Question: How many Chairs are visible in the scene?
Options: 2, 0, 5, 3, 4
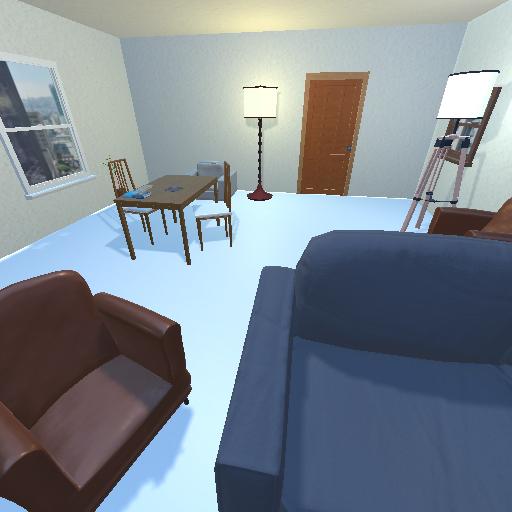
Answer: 2